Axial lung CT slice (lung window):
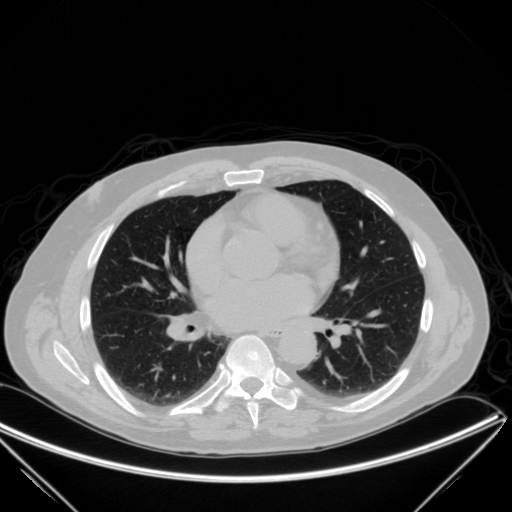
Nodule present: no